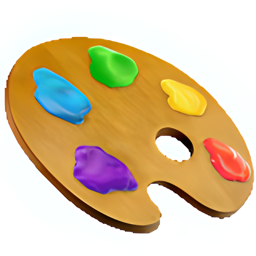
Name: artist palette
Emoji: 🎨
Group: Activities
Sub-group: arts & crafts